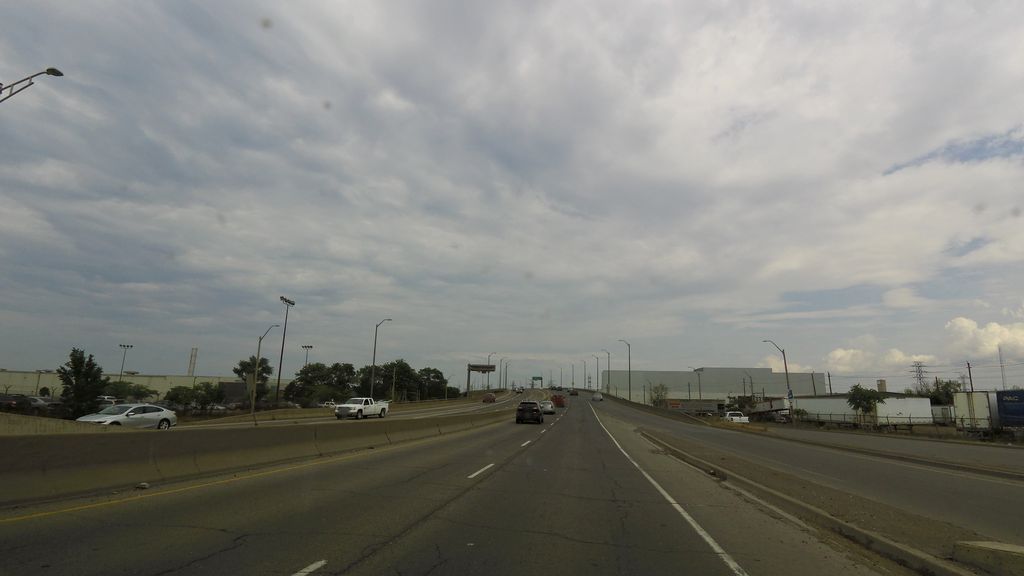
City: hamilton